Field crop: maize
Growth stage: 2
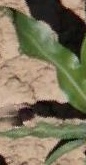
Species: maize